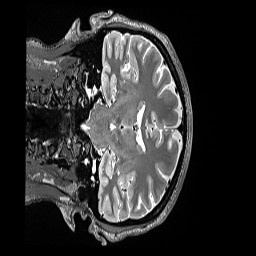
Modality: T2w
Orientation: coronal
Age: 33
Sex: female
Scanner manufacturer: siemens
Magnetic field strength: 3 T
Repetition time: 3.2 s
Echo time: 0.564 s